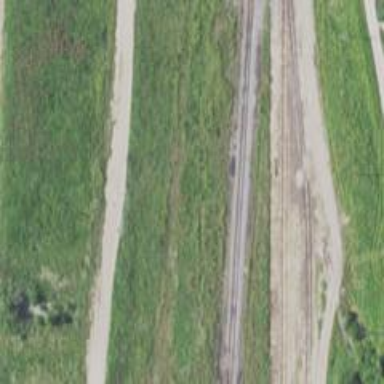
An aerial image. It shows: Disused railway siding.